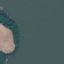
Land use / land cover: SeaLake